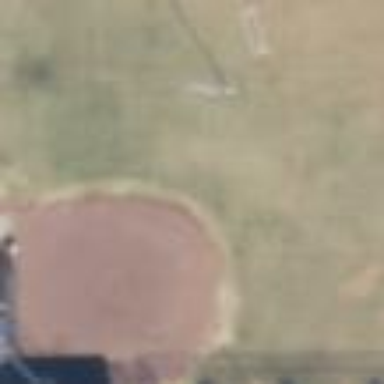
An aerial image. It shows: Softball pitch for leisure and sport activities.